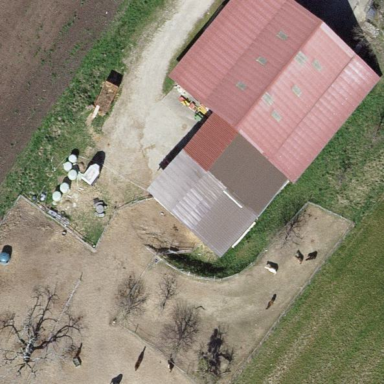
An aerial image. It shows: Farmyard area.